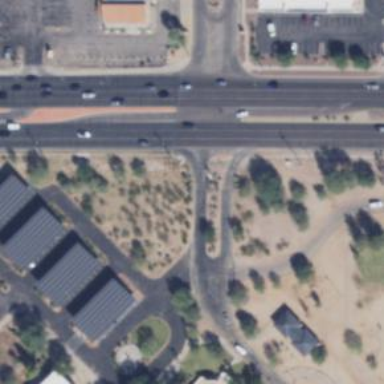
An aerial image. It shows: Unmarked crossing on the road.